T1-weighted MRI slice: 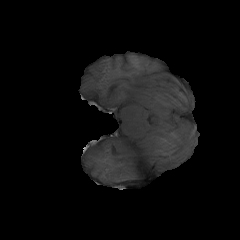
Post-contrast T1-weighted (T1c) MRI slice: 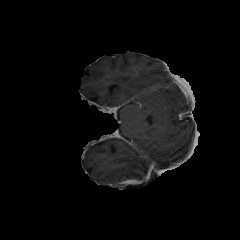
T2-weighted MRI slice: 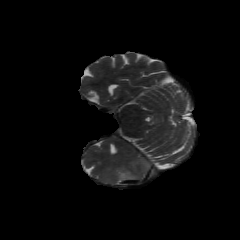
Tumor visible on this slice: yes